Interaction volume radius: 10 \u00c5
Interaction volume height: 40 \u00c5
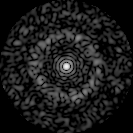
Disorder parameter: 0.8364